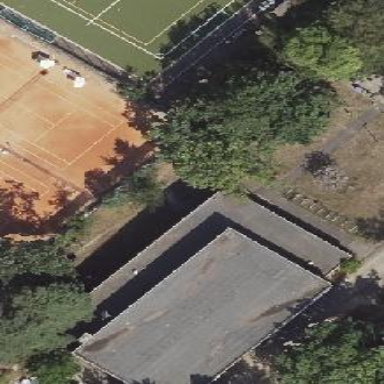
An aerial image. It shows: Sports centre building.